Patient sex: F
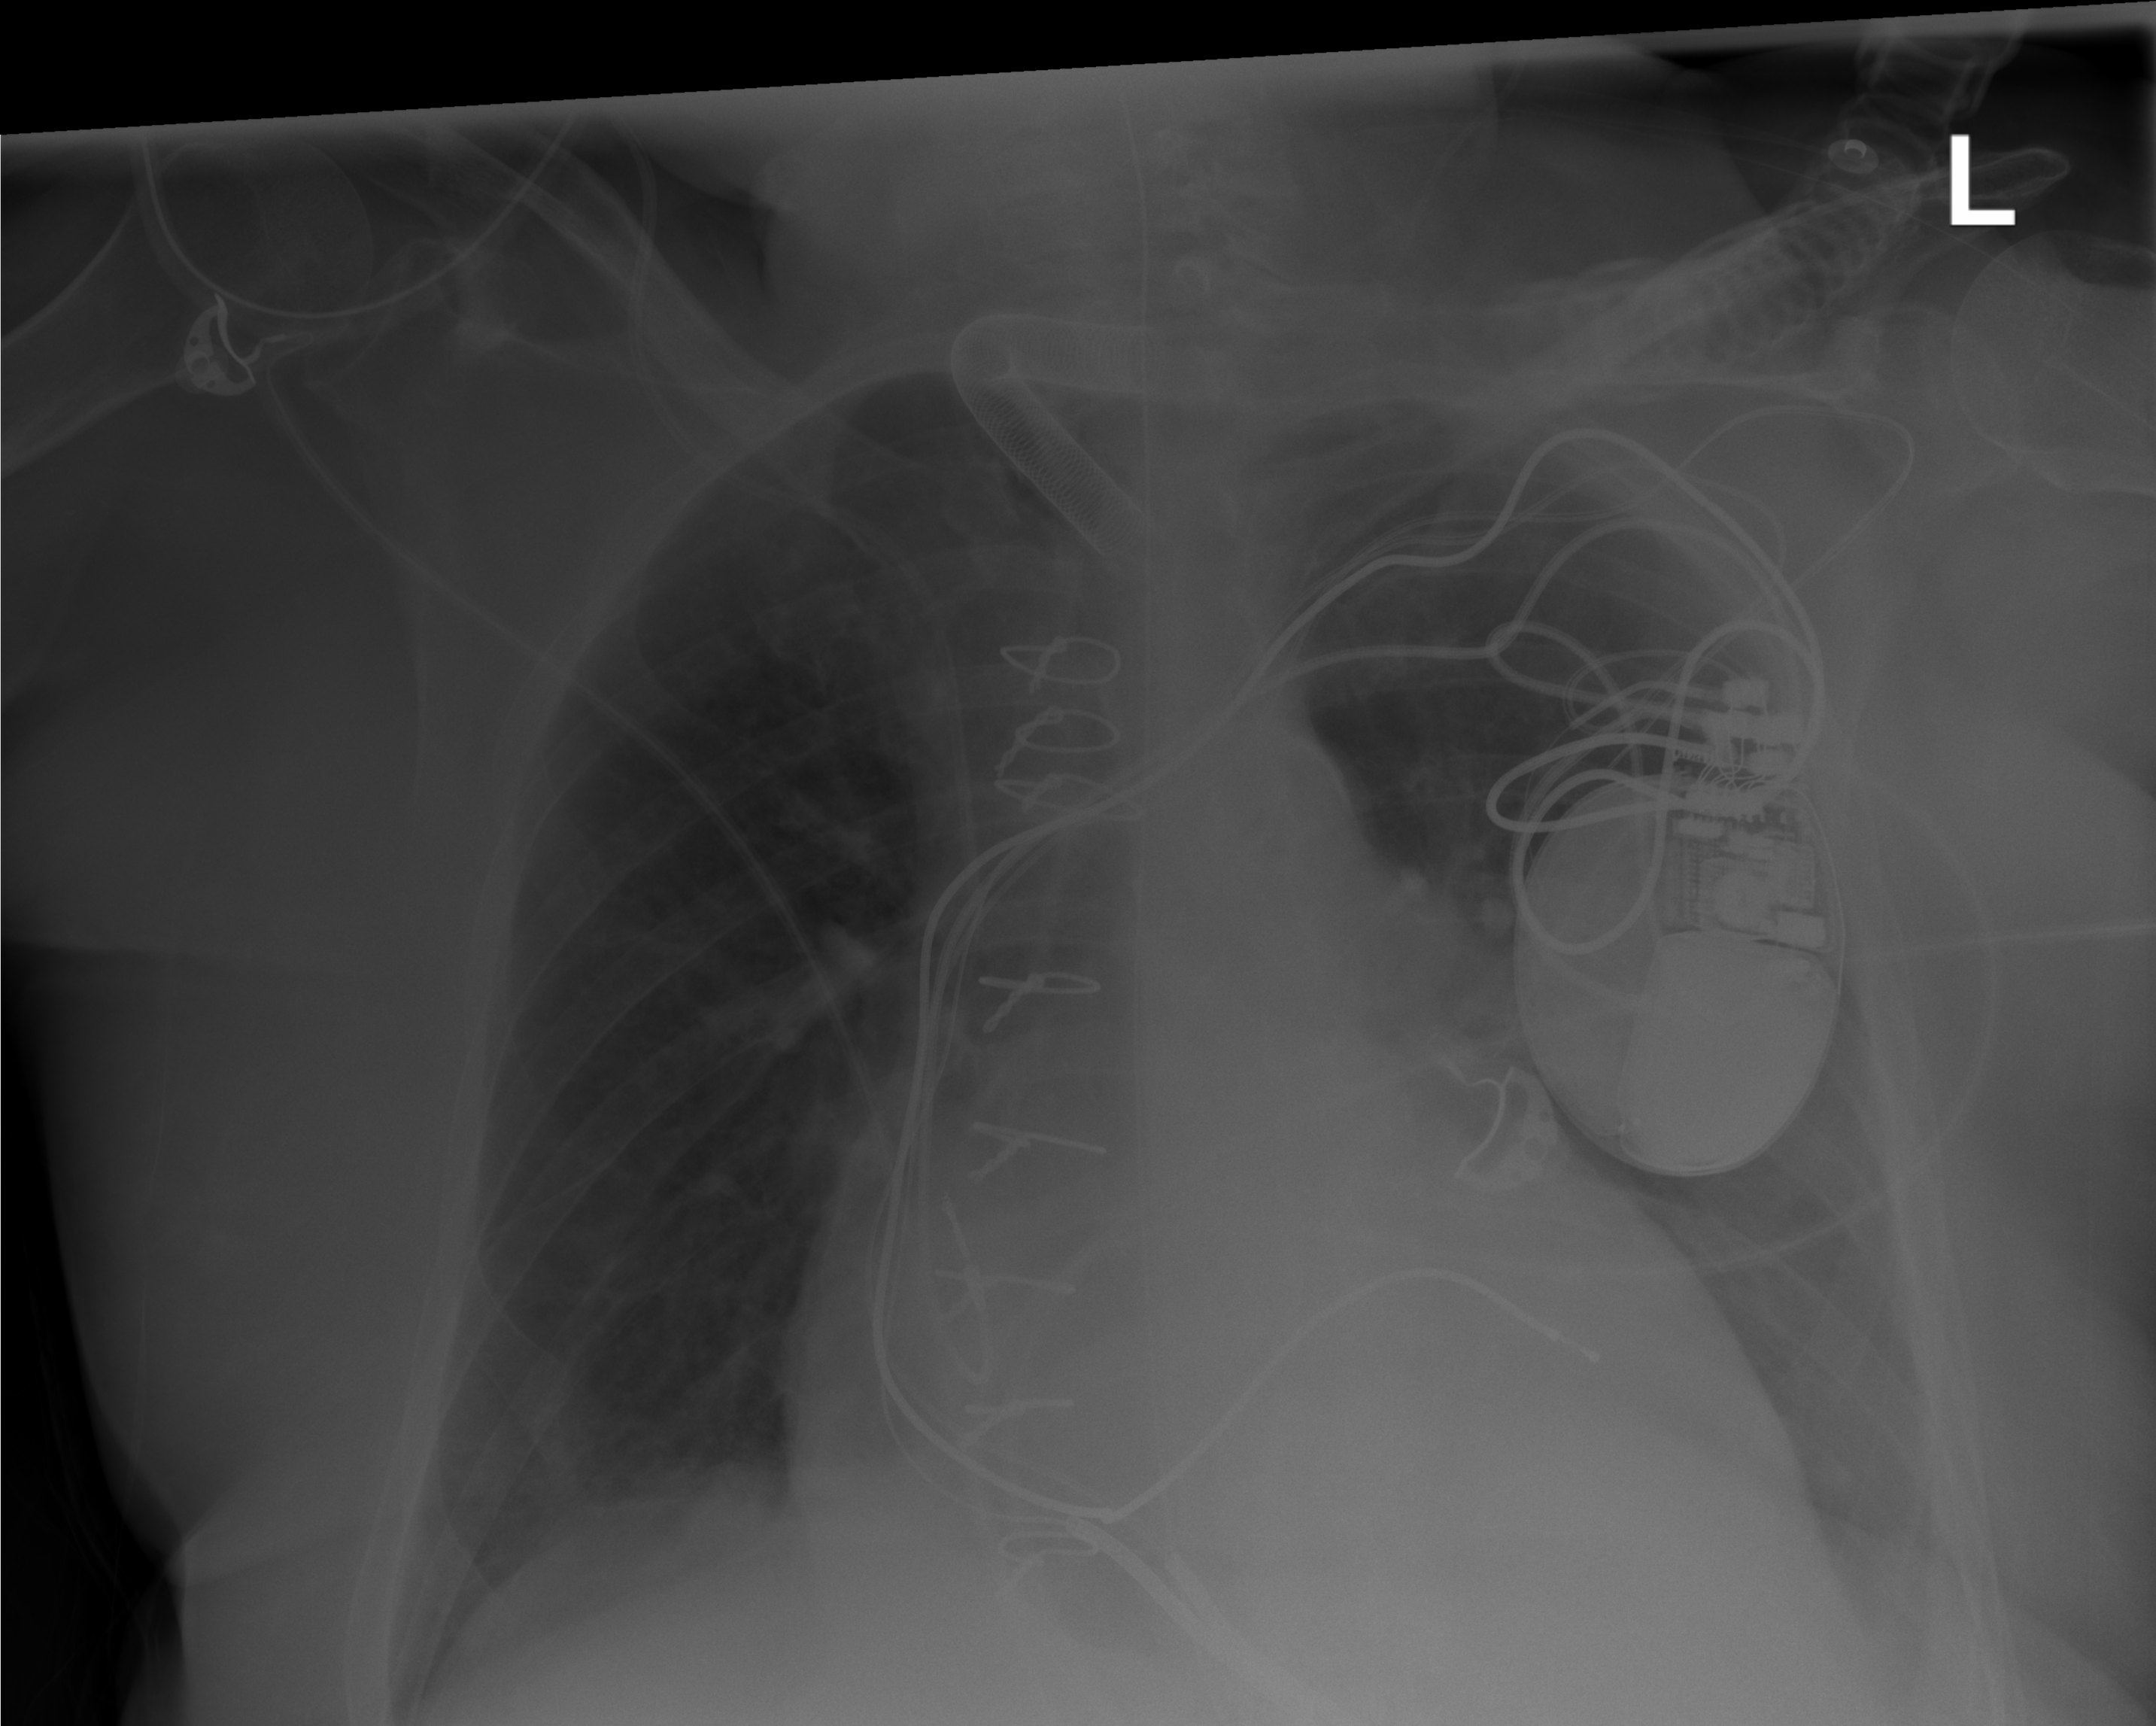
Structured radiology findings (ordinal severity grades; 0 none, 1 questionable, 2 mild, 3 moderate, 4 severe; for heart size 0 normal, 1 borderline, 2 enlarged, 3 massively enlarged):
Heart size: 2
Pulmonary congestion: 0
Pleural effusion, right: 0
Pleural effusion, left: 0
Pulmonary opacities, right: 2
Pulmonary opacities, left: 0
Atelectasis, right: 0
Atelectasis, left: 0